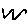
Label: zigzag